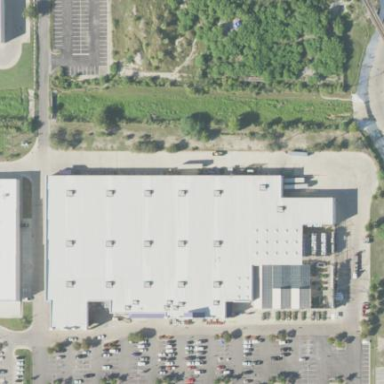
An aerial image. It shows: Retail building.